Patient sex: M
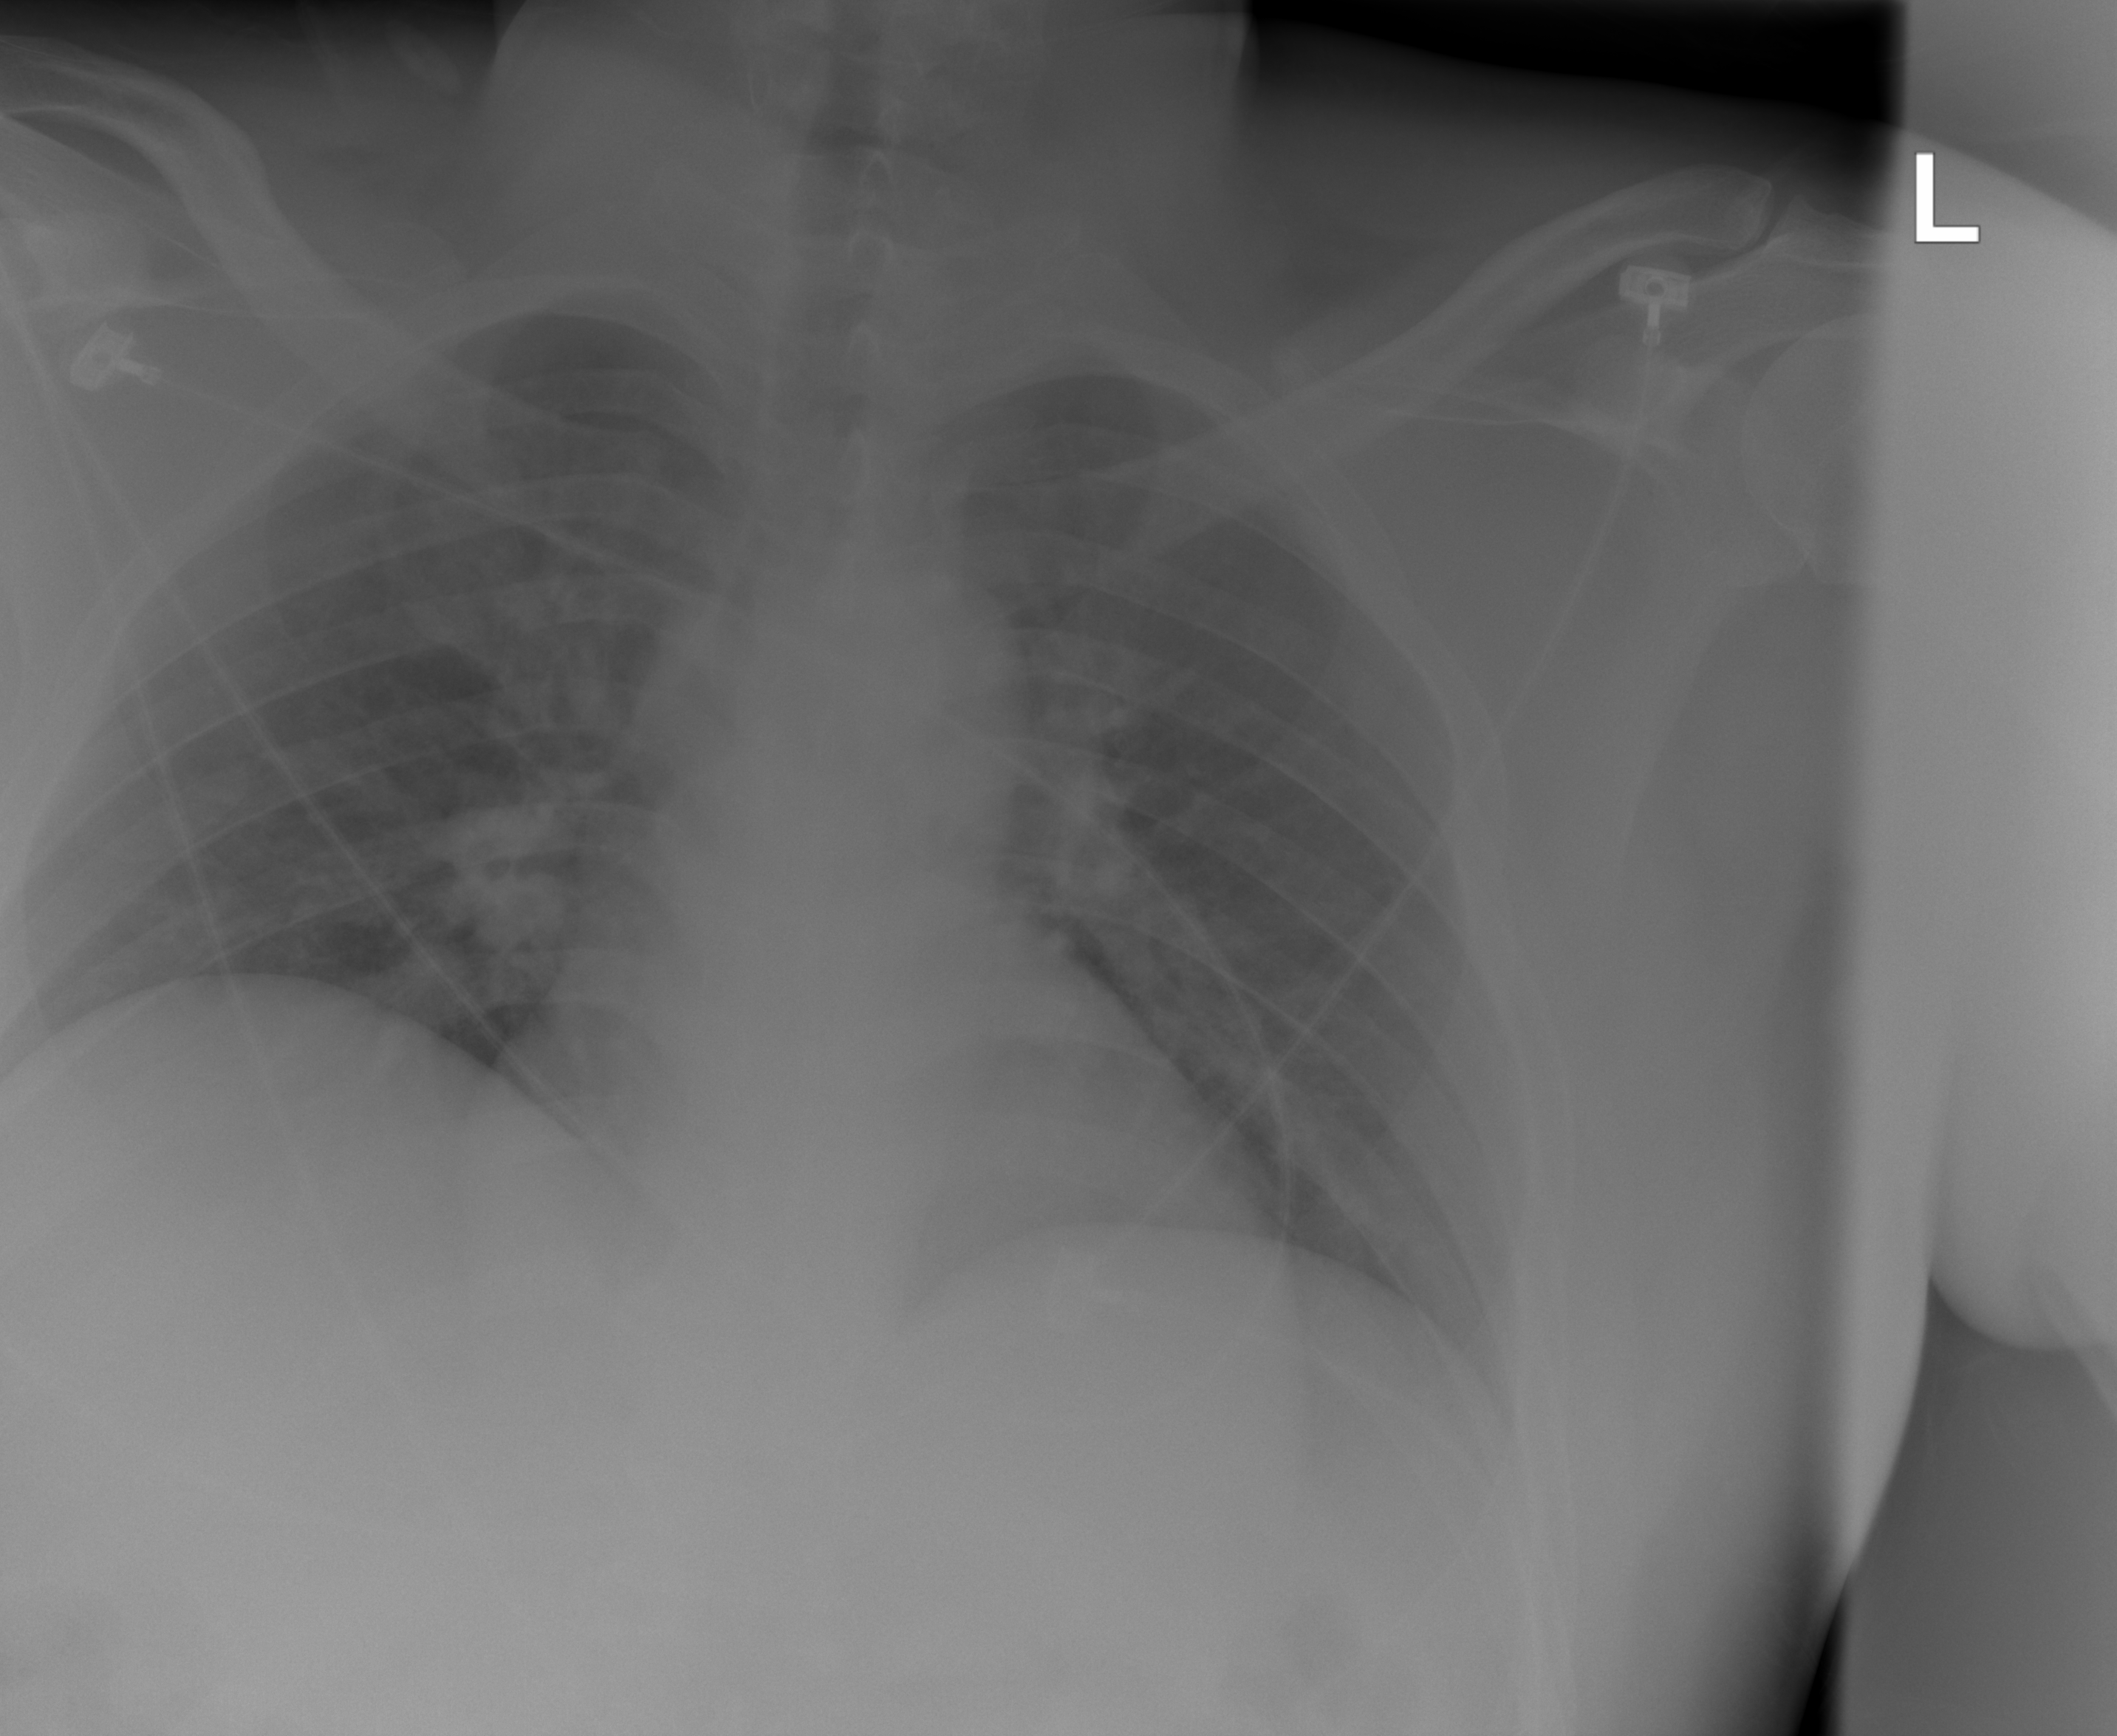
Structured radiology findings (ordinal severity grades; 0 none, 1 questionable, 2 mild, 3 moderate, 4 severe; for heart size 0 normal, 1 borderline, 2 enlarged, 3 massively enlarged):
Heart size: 0
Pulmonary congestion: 1
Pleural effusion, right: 0
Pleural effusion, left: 0
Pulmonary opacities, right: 0
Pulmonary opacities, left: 0
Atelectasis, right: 0
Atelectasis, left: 0